Question: When I click a parent menu (like Domains), it shows it's children, when I click one of them (like, My Domains), the page reloads with the parent menu closed (not expanded, as the image bellow)
The classes are "active" for menu active (blue background) and "open" for visible children

These are the JS codes:
'''
// Handle clicking on the naviagtion dropdown items
jQuery('.navbar .toggle > a').click(function() {
if (!jQuery(this).next().is(":visible")) {
jQuery('.toggle a').removeClass('open');
jQuery('.toggle ul:visible').hide();
}
jQuery(this).toggleClass('open');
jQuery(this).next().slideToggle();
});
// Tabs Changer
// ===============================
//Default Action
jQuery(".tab-content").hide(); //Hide all content
if (jQuery(location).attr('hash').substr(1)!="") {
var activeTab = jQuery(location).attr('hash');
jQuery("ul").find('li').removeClass('open');
jQuery("ul.nav li").removeClass("active"); //Remove any "active" class
jQuery(activeTab+"nav").addClass("active");
jQuery(activeTab).show();
} else {
jQuery("#tabs ul.nav .nav-tabs li:first").addClass("active").show(); //Activate first tab
jQuery(".tab-content:first").show(); //Show first tab content
}
//On Click Event
jQuery("#tabs ul.nav li").click(function() {
jQuery("ul").find('li').removeClass('open');
jQuery("ul.nav li").removeClass("active"); //Remove any "active" class
jQuery(this).addClass("active"); //Add "active" class to selected tab
var activeTab = jQuery(this).find("a").attr("href"); //Find the rel attribute value to identify the active tab + content
if (activeTab.substr(0,1)=="#" && activeTab.substr(1)!="") { //Determine if a tab or link
jQuery(".tab-content").hide(); //Hide all tab content
jQuery(activeTab).fadeIn(); //Fade in the active content
return false;
} else {
return true; // If link allow redirect
}
});
});
'''
Click Login to see a live example of the menu:
<URL>
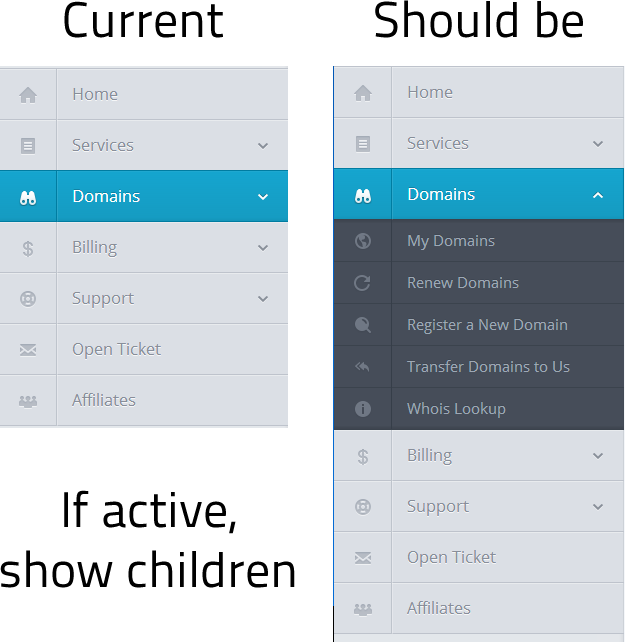
Answer: If you load the page and enter the following, in the console, you will see that it works as you expect:
'''
jQuery(".navbar .toggle.active > .nav-link").addClass('open');
jQuery(".navbar .toggle.active > ul").css('display', 'block');
'''
However, you may run into some timing issues with this. It's not the best practice, to wrap it in 'jQuery(window).on', however it will get the job done:
'''
jQuery(window).on('load', null, {}, function () {
jQuery(".navbar .toggle.active > .nav-link").addClass('open');
jQuery(".navbar .toggle.active > ul").css('display', 'block');
});
'''
Normally, it should run synchronously, but for the sake of getting it to work, using 'window.onload' will run this code when everything is finished loading, where we can safely that your menu will be ready to accept this code. So this may run much later (we're talking milliseconds), after the menu is initially setup up and ready for this code.